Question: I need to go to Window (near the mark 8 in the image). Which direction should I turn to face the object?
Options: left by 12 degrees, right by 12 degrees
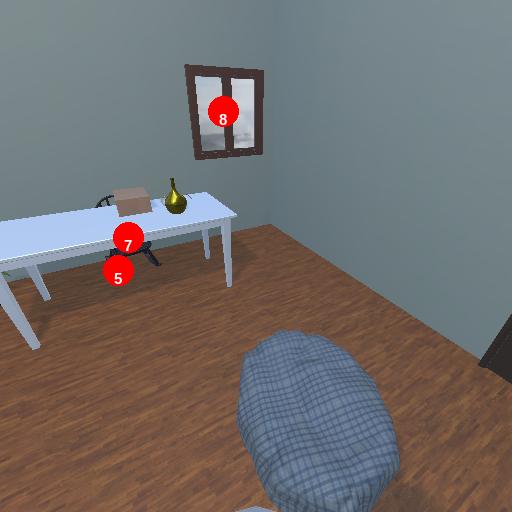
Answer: left by 12 degrees